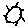
Label: sun